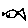
Label: fish